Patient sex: M
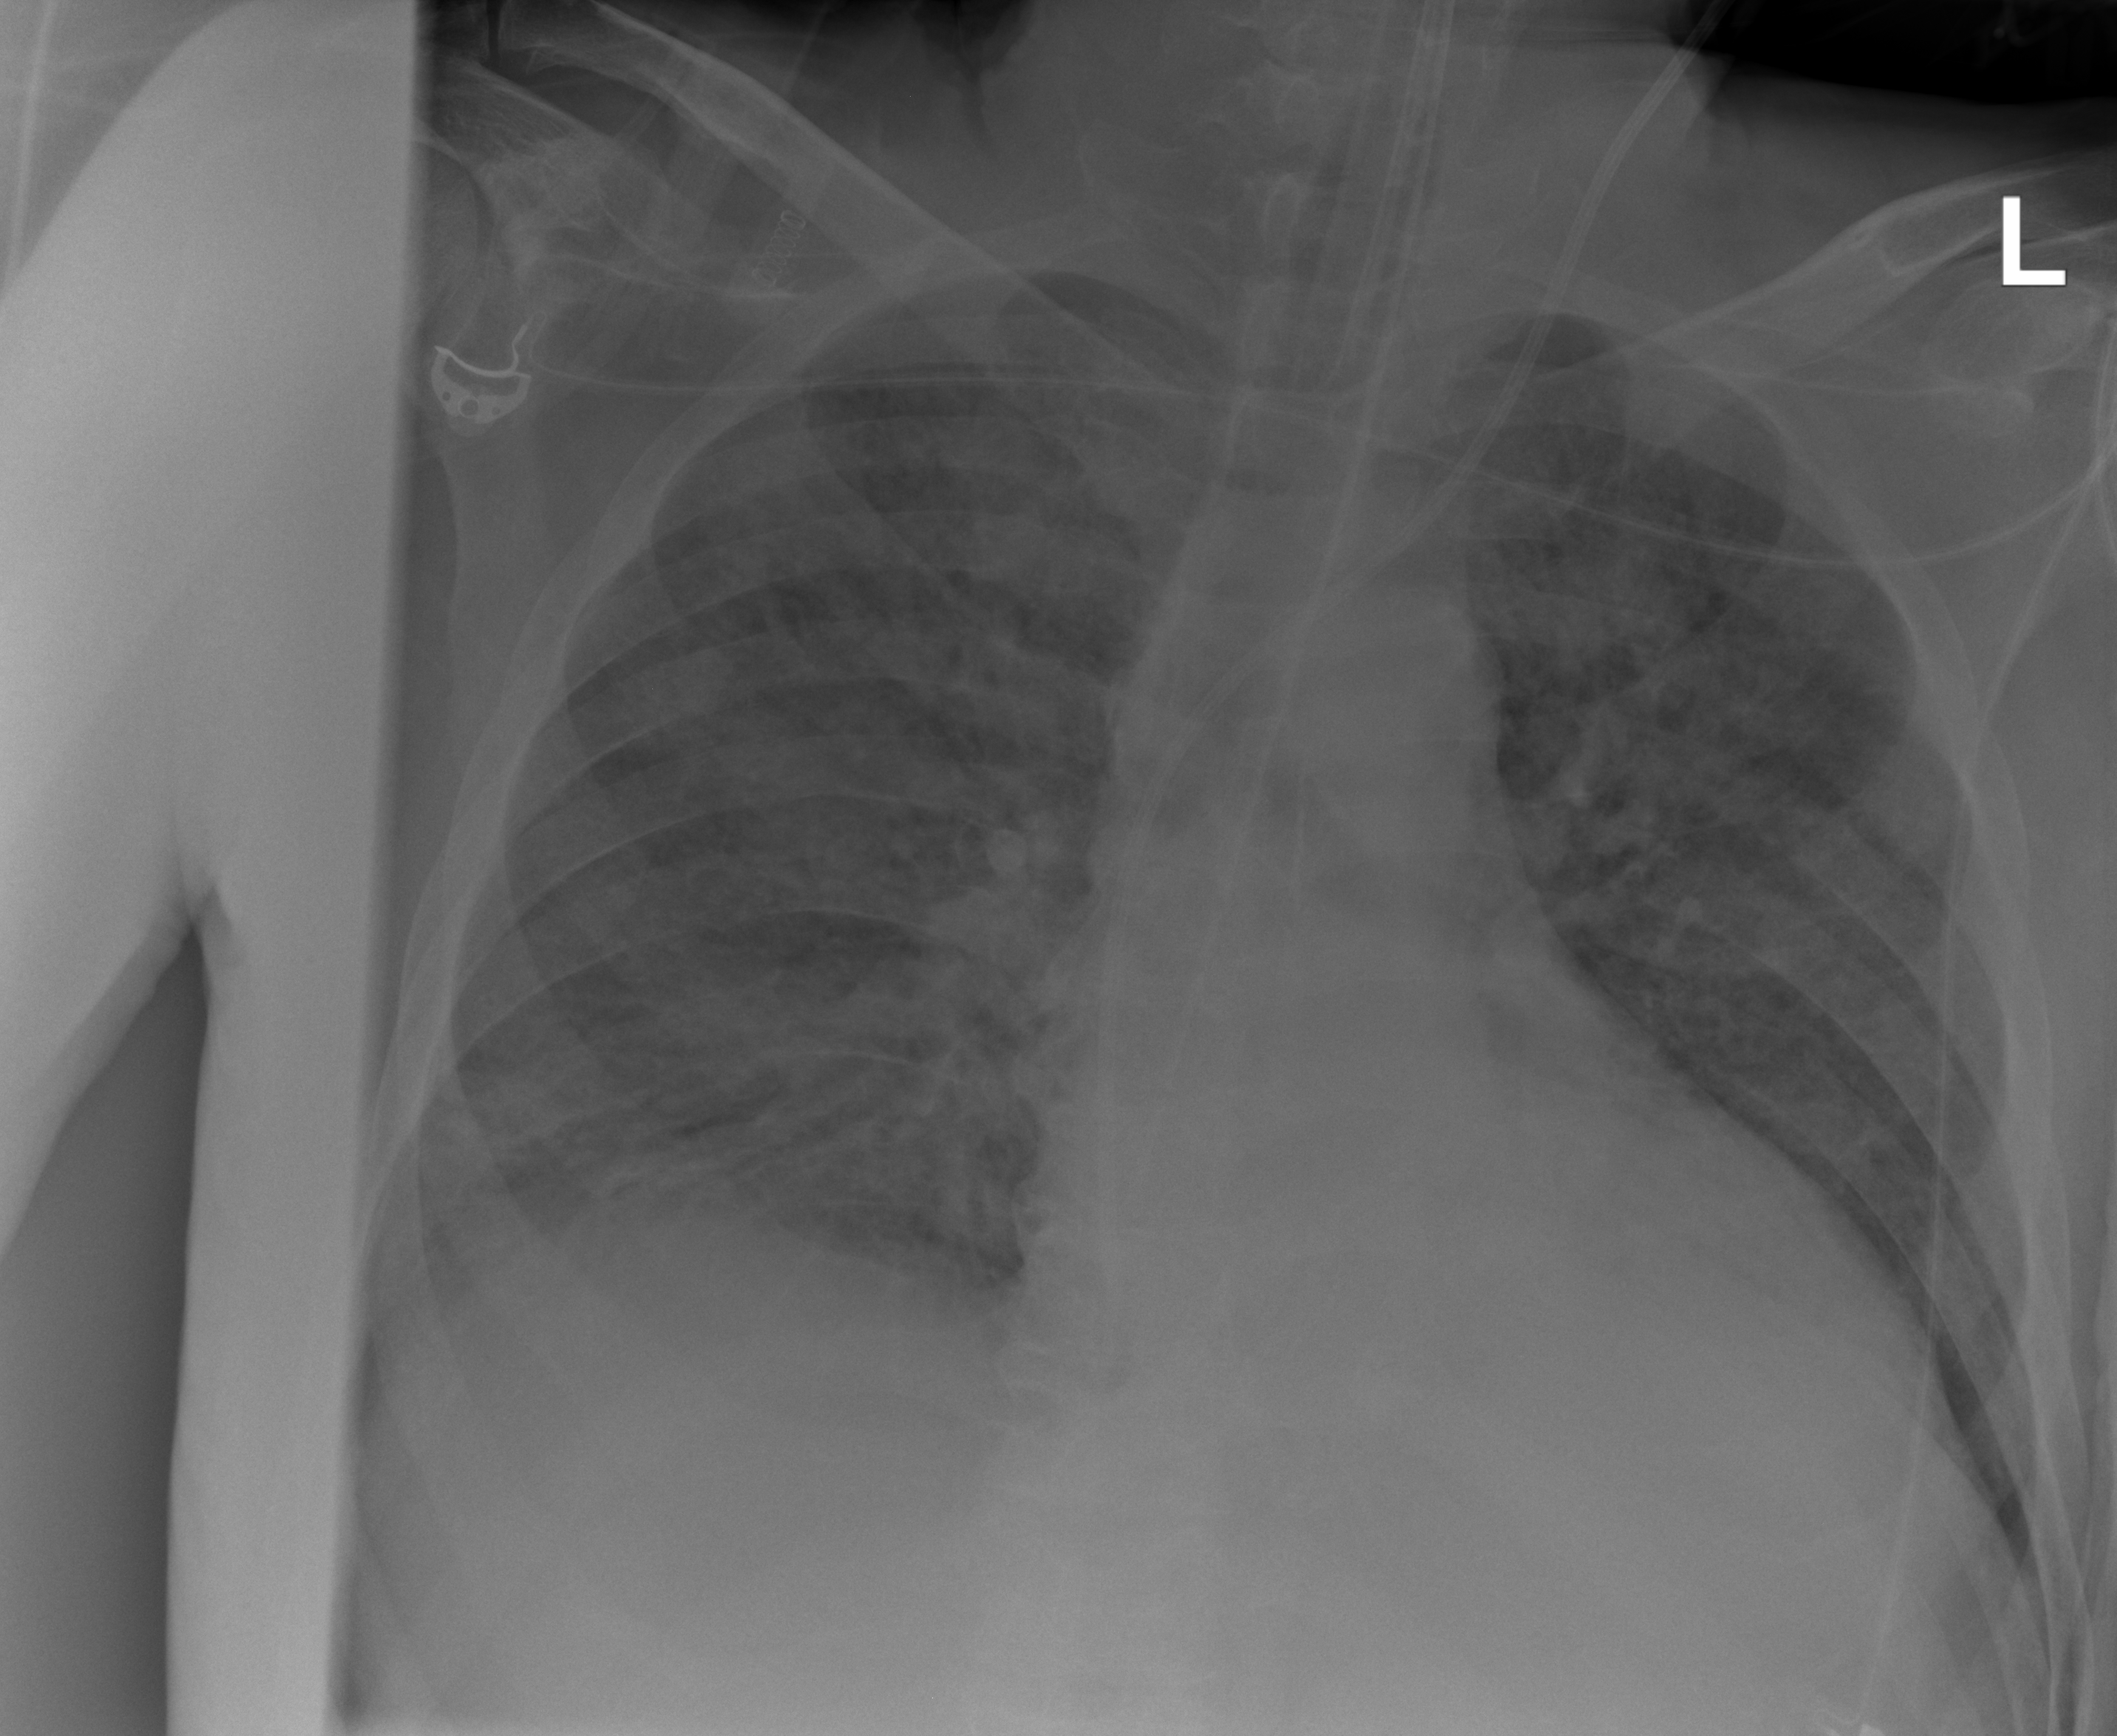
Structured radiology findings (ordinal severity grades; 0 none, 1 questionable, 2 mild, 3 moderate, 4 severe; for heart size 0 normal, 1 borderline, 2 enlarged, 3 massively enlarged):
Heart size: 0
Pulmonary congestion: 2
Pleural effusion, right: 0
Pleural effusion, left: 0
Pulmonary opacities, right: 3
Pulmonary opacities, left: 3
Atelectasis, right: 2
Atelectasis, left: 0